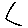
Label: hexagon